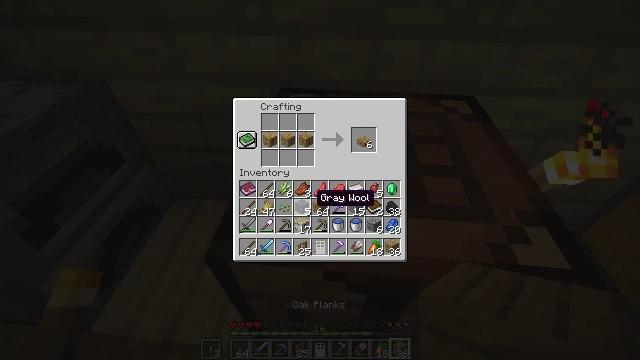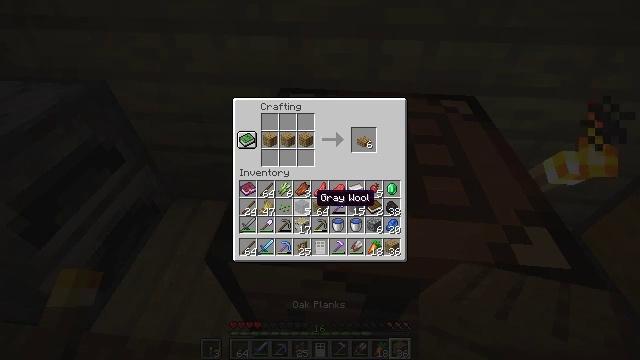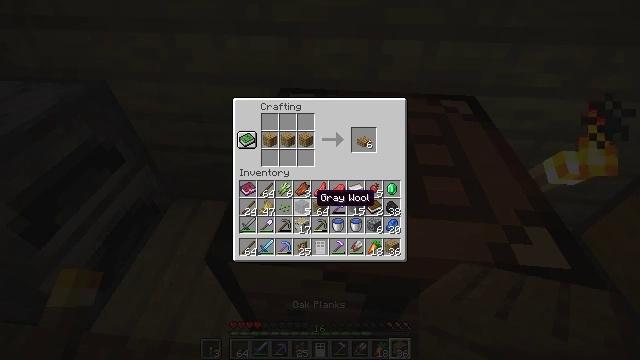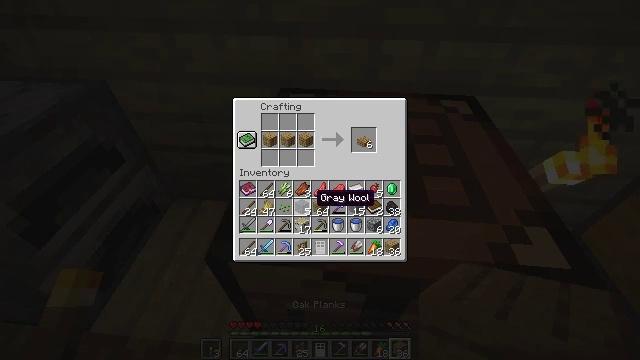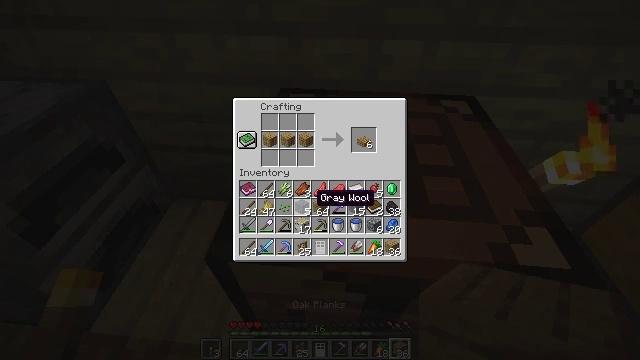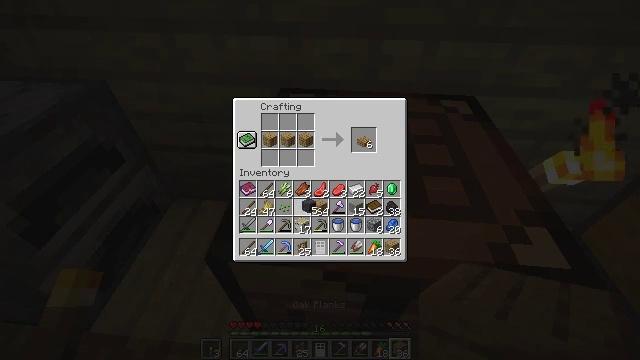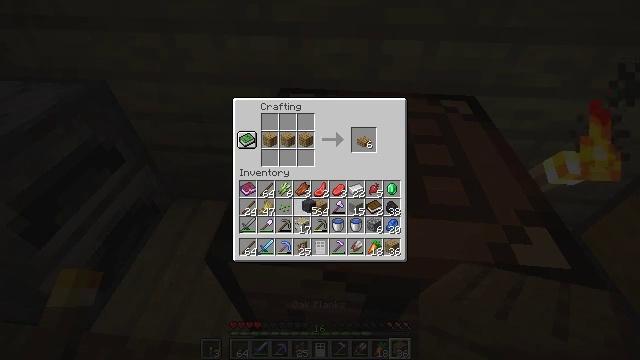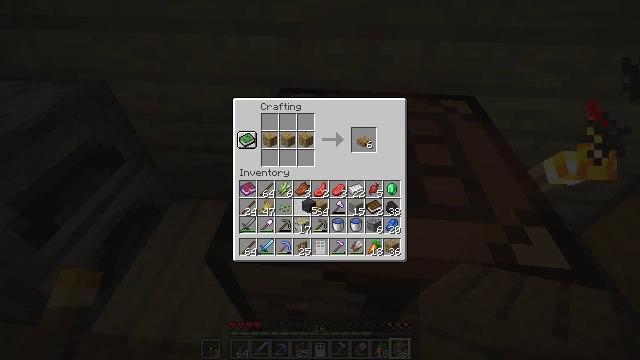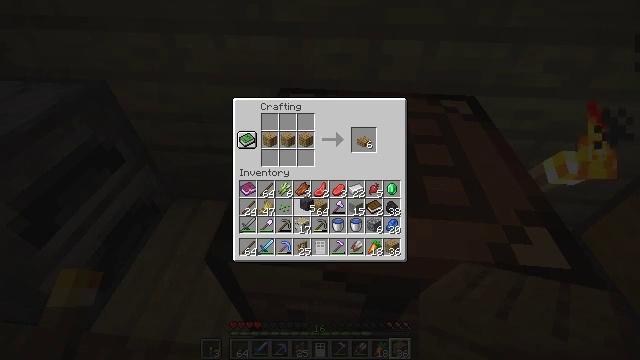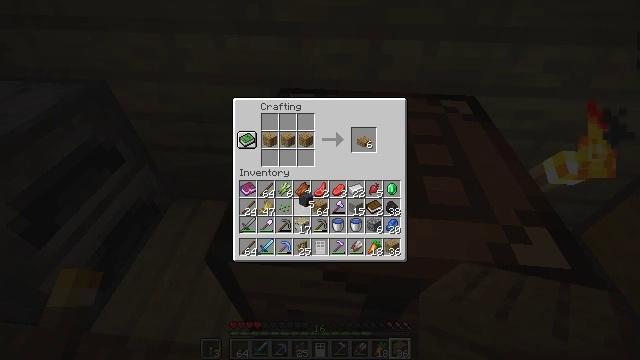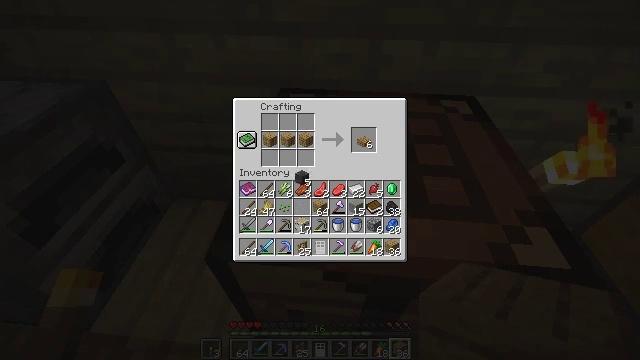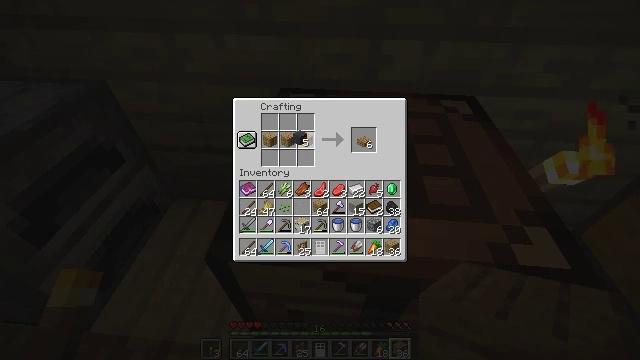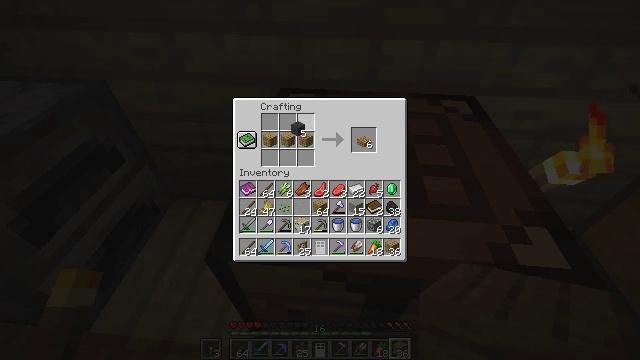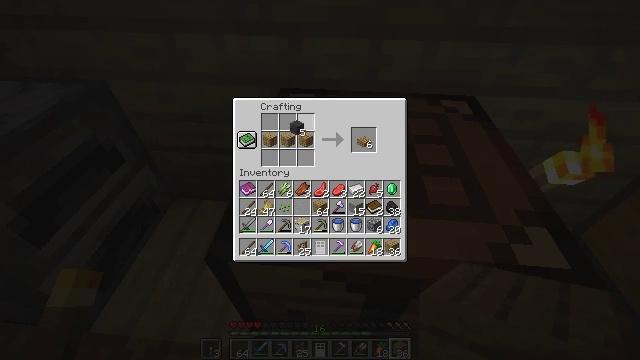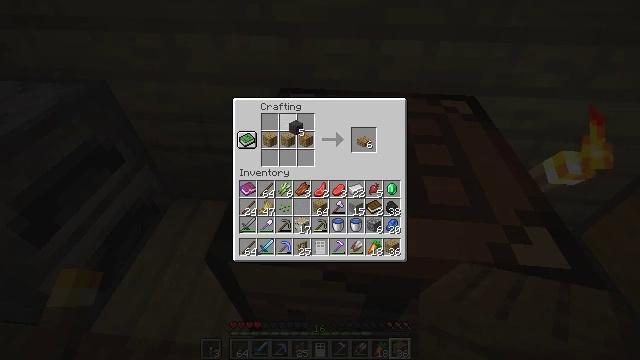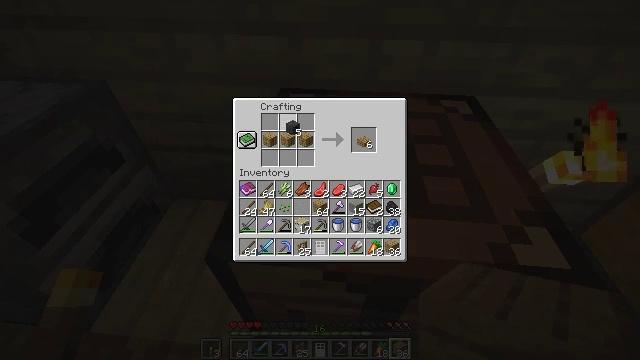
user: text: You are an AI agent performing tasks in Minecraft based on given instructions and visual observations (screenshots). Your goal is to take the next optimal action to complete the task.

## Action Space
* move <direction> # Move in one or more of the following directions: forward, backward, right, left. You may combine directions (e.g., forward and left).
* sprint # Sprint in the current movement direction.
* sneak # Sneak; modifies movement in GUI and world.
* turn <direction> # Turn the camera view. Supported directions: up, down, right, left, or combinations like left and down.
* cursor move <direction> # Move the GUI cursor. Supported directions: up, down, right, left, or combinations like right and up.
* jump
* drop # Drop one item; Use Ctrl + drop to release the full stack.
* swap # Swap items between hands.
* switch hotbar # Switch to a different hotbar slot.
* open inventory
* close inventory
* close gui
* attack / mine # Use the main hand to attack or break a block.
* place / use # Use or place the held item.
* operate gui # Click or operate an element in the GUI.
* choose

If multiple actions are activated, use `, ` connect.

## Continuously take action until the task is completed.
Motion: motion action
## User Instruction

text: Craft the gray bed in the crafting table.
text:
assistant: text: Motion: no_op
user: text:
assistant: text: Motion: no_op
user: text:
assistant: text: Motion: no_op
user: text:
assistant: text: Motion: no_op
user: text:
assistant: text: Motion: operate gui
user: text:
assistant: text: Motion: operate gui
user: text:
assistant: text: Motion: operate gui
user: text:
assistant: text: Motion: operate gui
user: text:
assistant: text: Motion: no_op
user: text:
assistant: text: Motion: cursor move up
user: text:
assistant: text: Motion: cursor move up
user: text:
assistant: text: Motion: cursor move up
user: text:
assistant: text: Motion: no_op
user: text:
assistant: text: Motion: no_op
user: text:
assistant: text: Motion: no_op
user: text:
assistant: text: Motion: no_op
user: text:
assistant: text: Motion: cursor move left
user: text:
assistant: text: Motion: no_op
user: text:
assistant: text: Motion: no_op
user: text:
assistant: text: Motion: no_op
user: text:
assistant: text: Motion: no_op
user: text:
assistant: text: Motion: no_op
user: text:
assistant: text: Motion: no_op
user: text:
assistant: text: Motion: choose
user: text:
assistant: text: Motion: choose
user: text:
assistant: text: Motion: choose
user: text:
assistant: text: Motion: no_op
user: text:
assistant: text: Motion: no_op
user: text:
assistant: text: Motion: no_op
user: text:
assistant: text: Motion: no_op